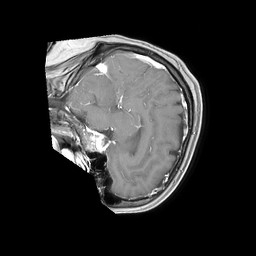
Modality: T1w
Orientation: sagittal
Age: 27
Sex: female
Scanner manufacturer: philips
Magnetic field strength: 1.5 T
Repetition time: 0.186 s
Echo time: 0.001839 s